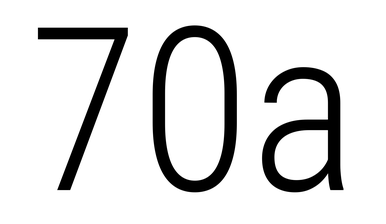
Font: Roboto_Condensed_Light